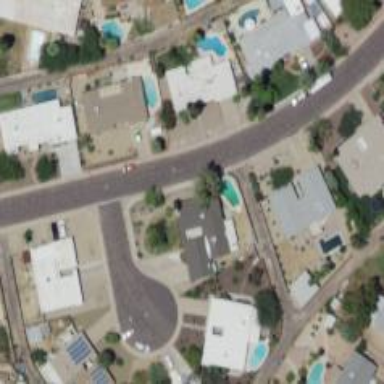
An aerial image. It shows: Alley classified as service road.